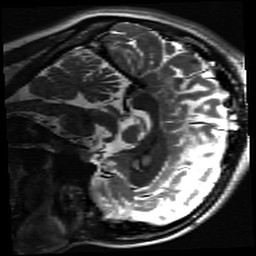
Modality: inplaneT2
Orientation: sagittal